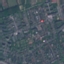
Land use / land cover: Residential